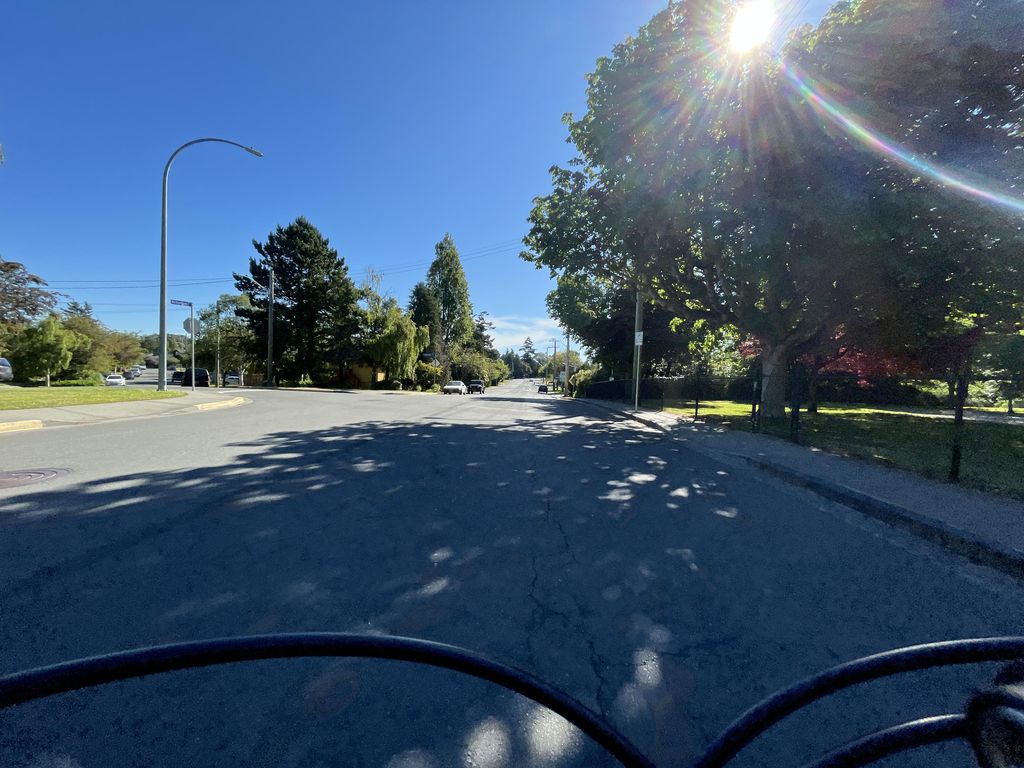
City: victoria